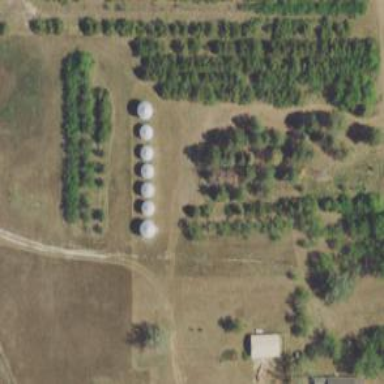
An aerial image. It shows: Silo.